Question: I'm trying to create a reusable component to display some photo collection.
The basic flow is the following :
- 'View'- - 'PhotoLib''PhotoCell'
I would like my 'PhotoCell' to be touch enabled so when I tap it, it opens the second view in a modal way, but from what I read I cannot do this from my 'PhotoCell' or the UIImageView inside (not a controller).
So how can I do ? 'View' is embedded in a NavigationController, even if not shown in the screenshots below.
Thank you !

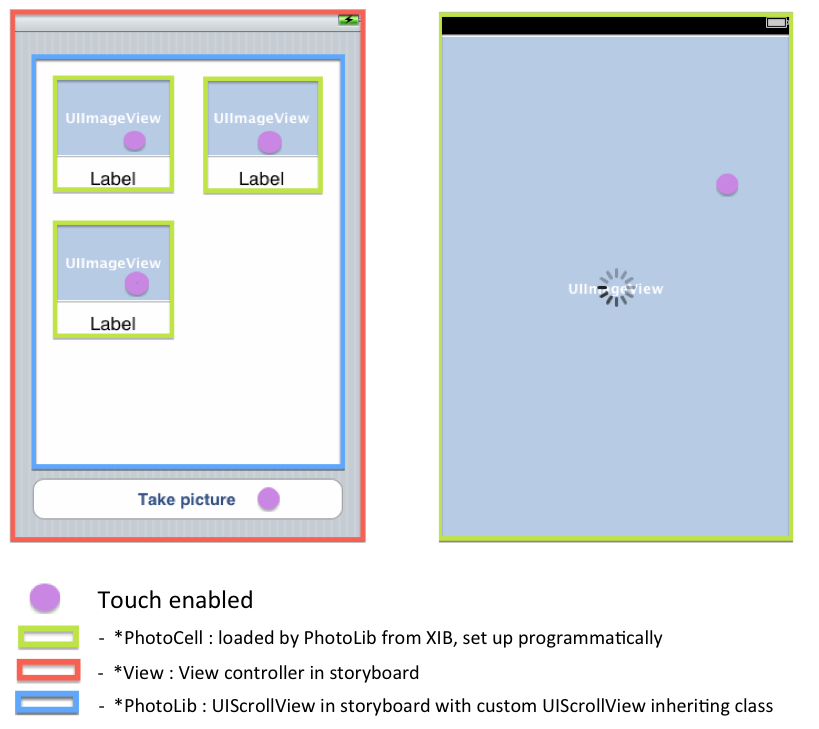
Answer: If you create Photocell in photolib, then photolib should implementing delegate methods from photocell. But photolib itself is not rootviewcontroller, so it should declare delegate methods itself, and the containing view should implement it.
Basically you pass Photocell from itself to Photolib (which implements delegate method
'''
-(void) openPhotoCell:(Photocell*)cell
{
[self.delegate openPhotocell:(Photocell*)cell];
}
'''
, then it passes it to View, which in its turn opens it.
It may seem like pulling a tooth from an ear, but actually it's quite working and if you write good self-explanatory code, it's not a problem. I'm currently working on some big project with tens views and controllers and it works pretty good and nobody has problem with that.
If you have more layers, then maybe you should look into NSNotification.
Hope it helped, I'd be glad to explain more.
UPD:
Links:
<URL>
<URL>